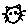
Label: cat